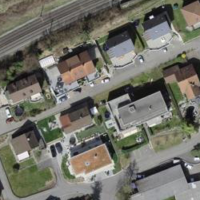
EUNIS habitat code: 54
Species observed at this site:
Carpinus betulus